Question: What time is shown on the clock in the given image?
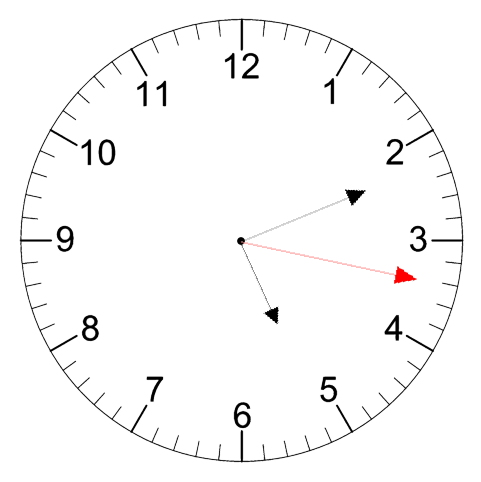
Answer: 05:11:17